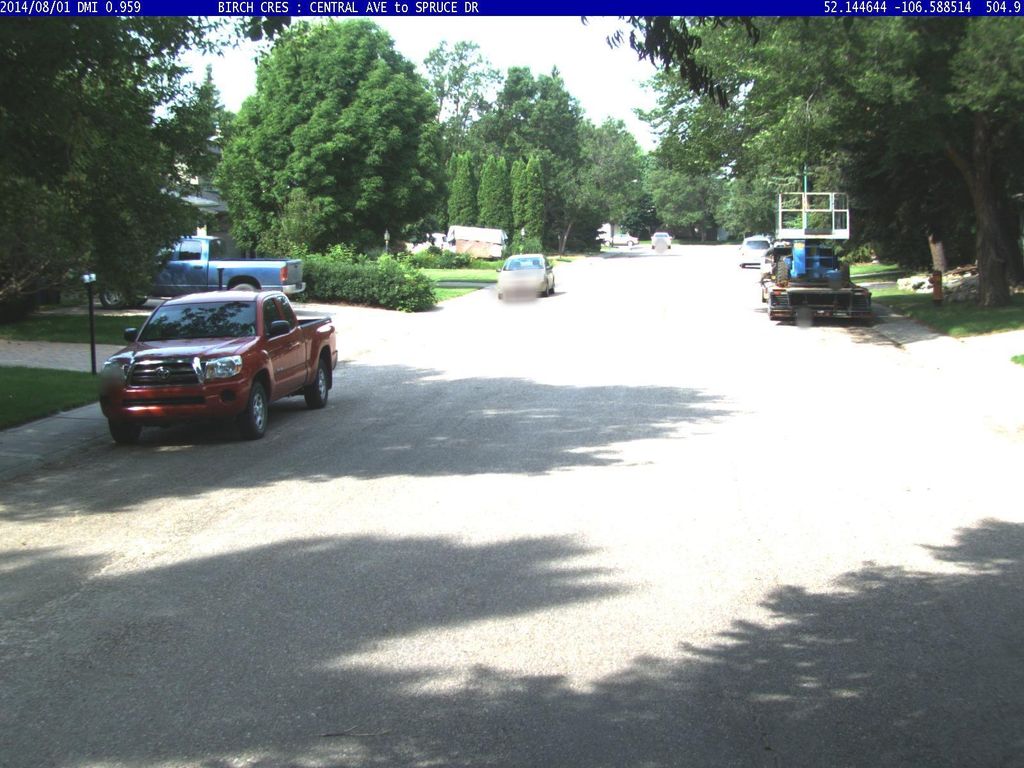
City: saskatoon